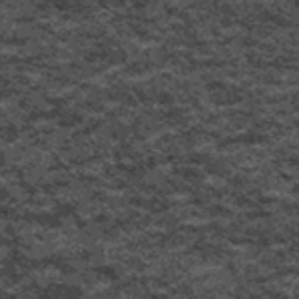
Label: frost